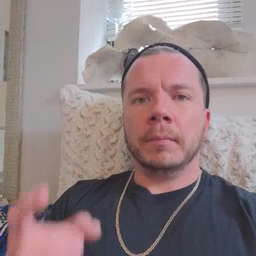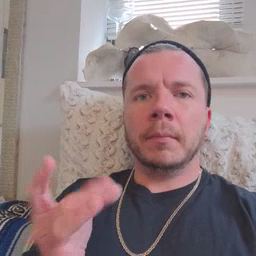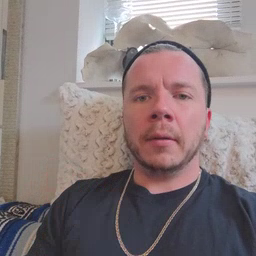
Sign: hate